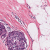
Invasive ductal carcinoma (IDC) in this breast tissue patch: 0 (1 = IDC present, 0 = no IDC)